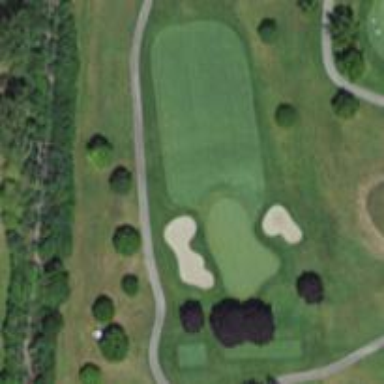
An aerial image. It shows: Golf hole.